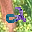
Label: 2